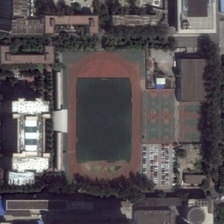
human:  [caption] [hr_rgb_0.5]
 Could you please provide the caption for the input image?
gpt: many buildings and green trees are around a playground near a parking lot in a school .

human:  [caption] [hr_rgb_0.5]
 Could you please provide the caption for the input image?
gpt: many buildings and green trees are around a playground near a parking lot in a school .

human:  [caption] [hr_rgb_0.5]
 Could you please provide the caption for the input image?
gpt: many buildings and green trees are around a playground near a parking lot in a school .

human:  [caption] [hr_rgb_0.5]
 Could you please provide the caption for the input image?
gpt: many buildings and green trees are around a playground near a parking lot in a school .

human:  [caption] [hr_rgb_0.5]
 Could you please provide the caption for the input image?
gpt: many buildings and green trees are around a playground near a parking lot in a school .